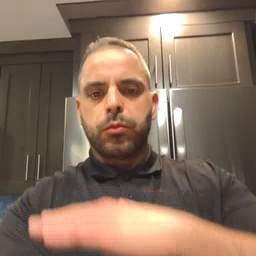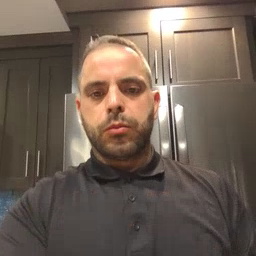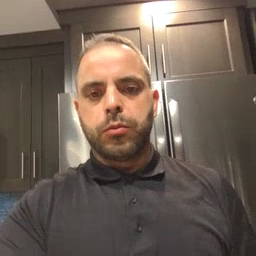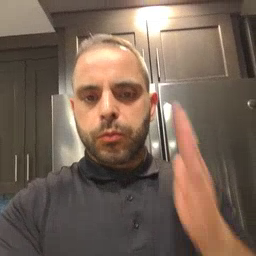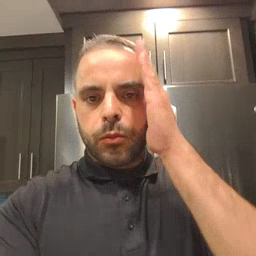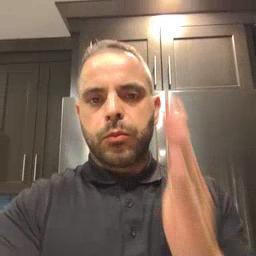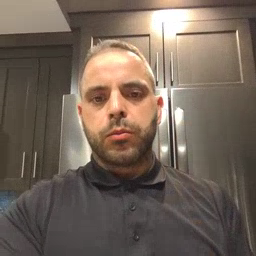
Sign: will